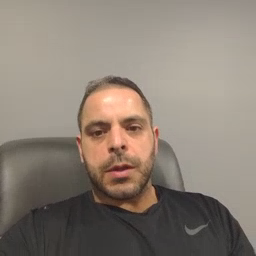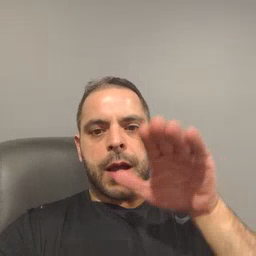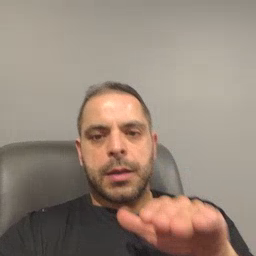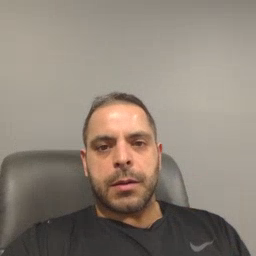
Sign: on